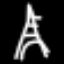
Label: The Eiffel Tower